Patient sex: M
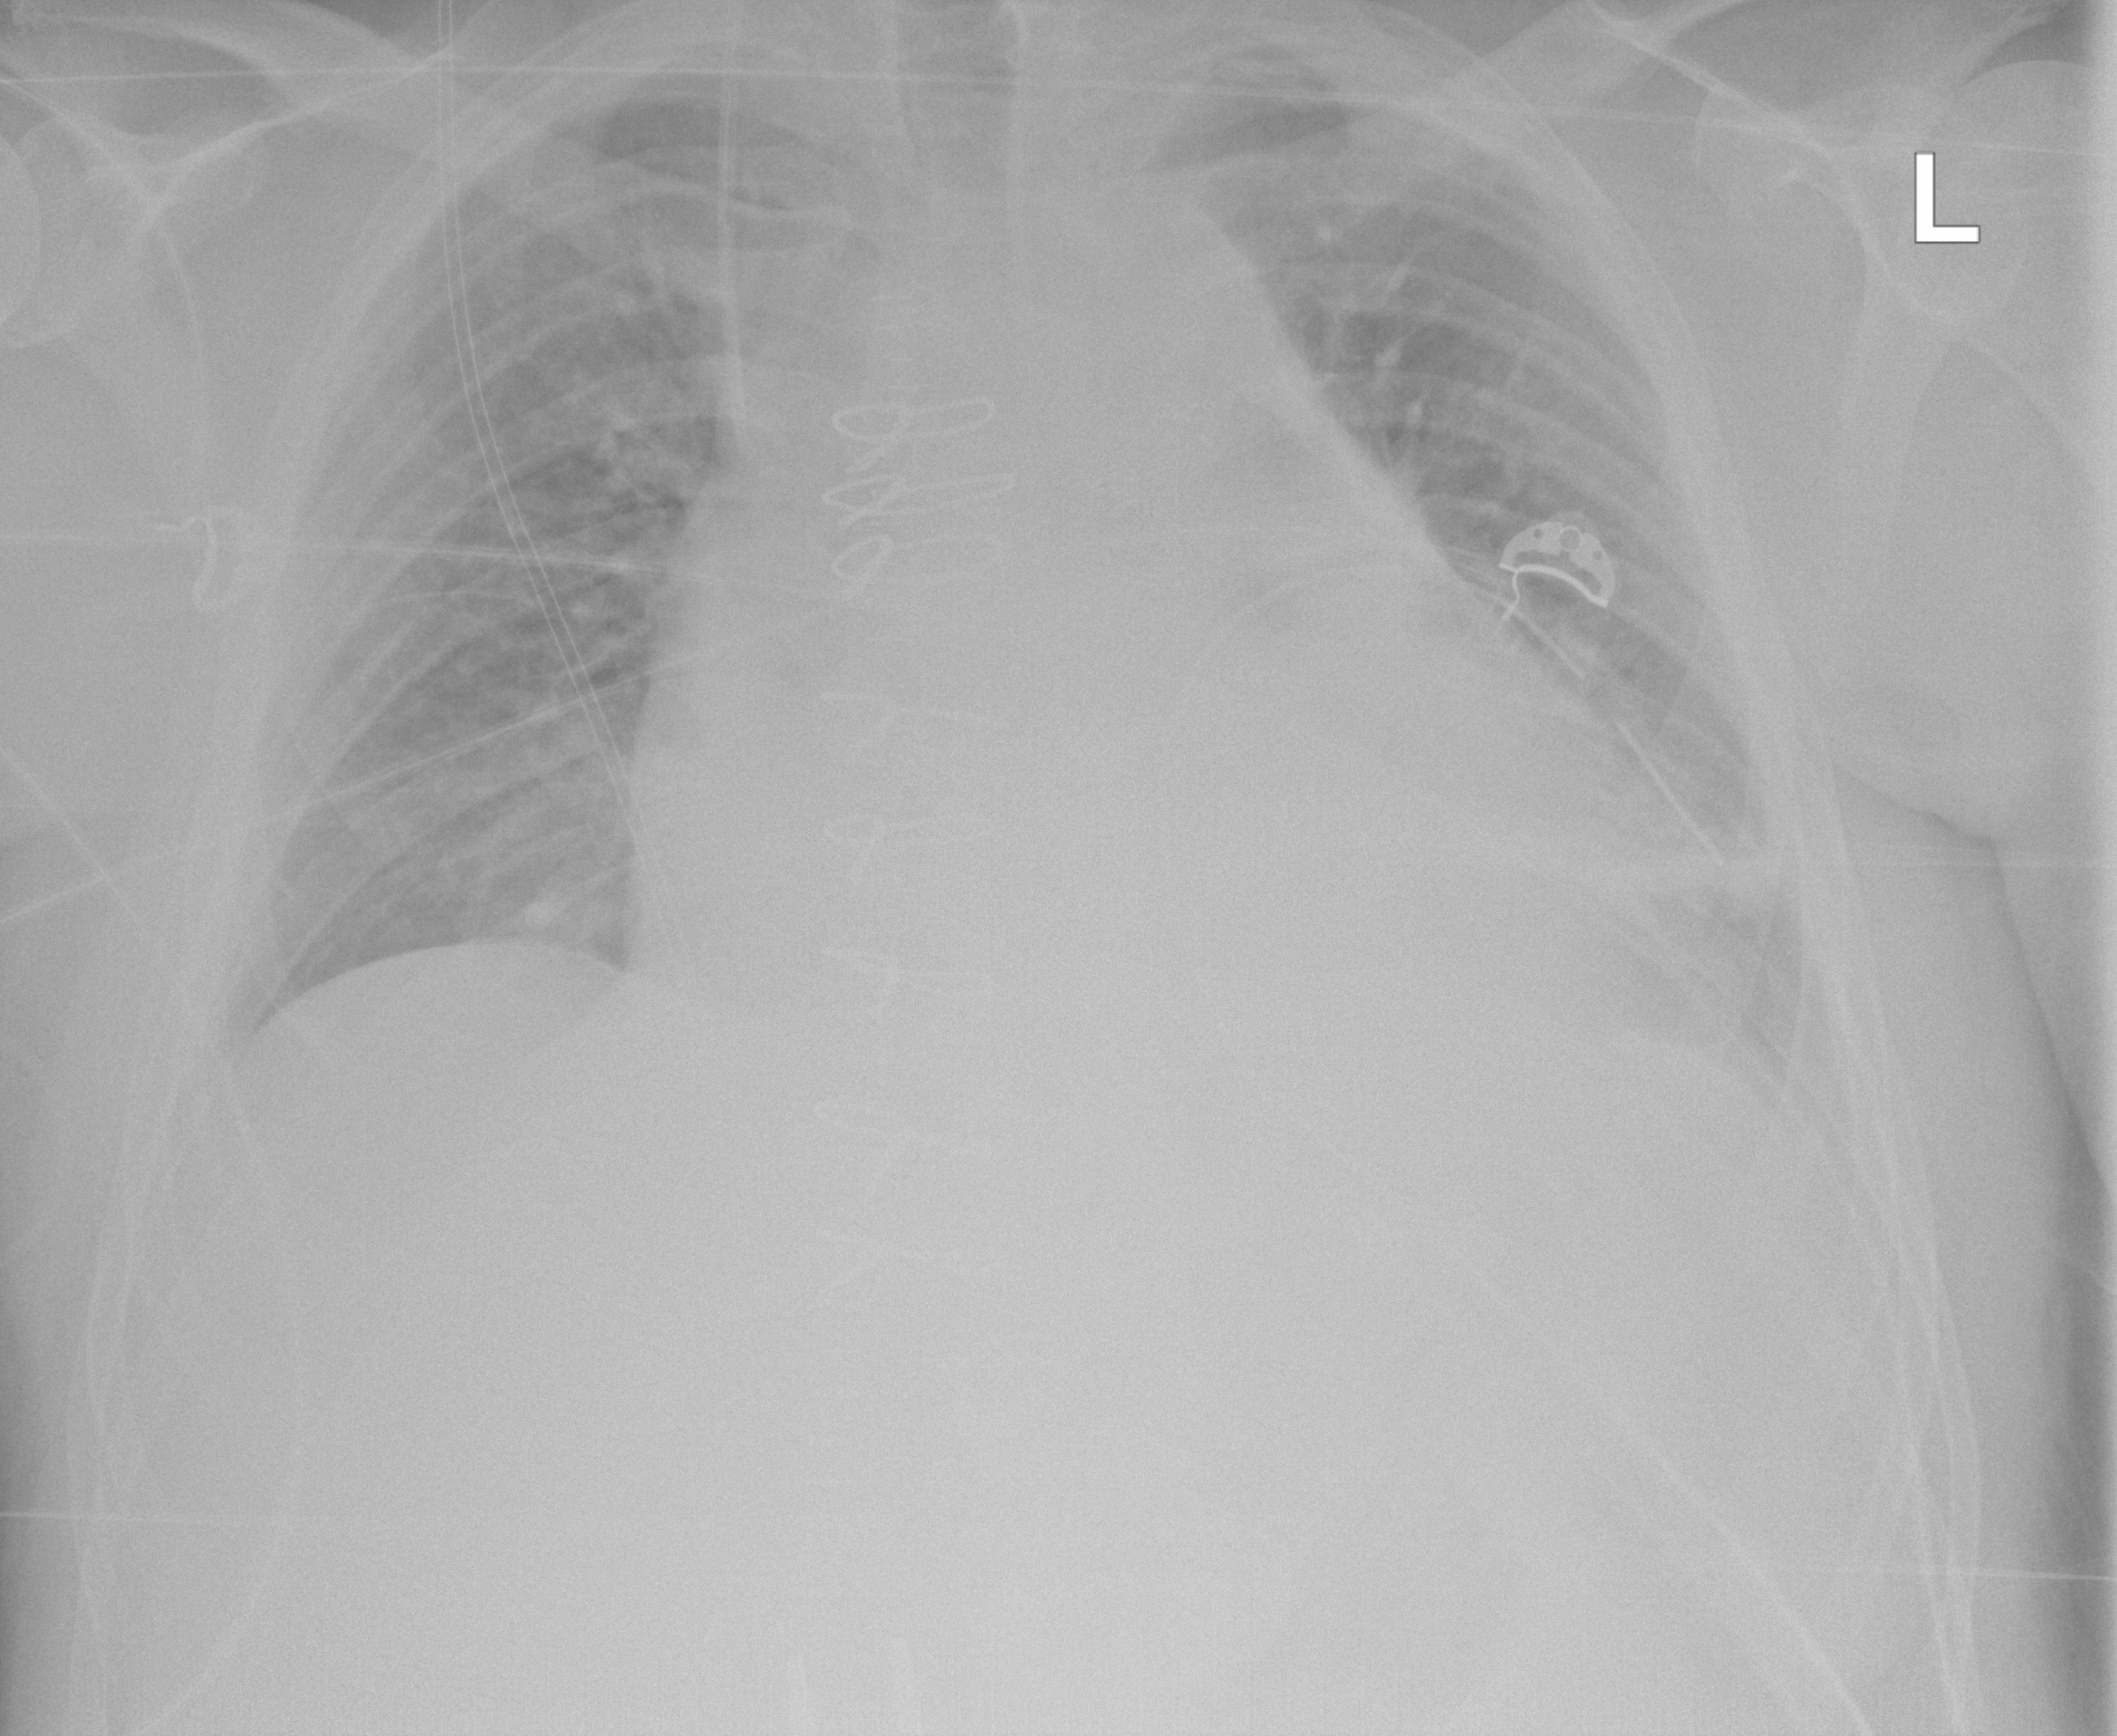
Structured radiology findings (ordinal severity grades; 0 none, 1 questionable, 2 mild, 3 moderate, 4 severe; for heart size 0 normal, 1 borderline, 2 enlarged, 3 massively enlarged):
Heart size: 2
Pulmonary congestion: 2
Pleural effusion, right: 0
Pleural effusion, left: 2
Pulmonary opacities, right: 1
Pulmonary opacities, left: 1
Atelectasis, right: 2
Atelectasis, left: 2